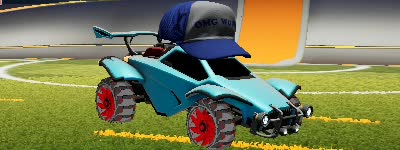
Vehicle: octane